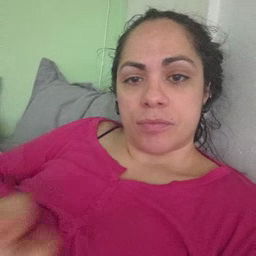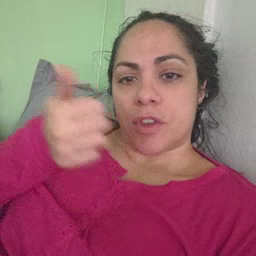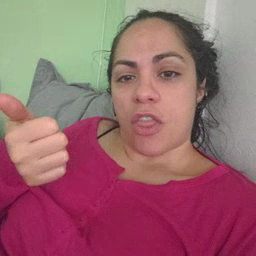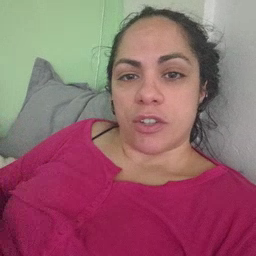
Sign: another